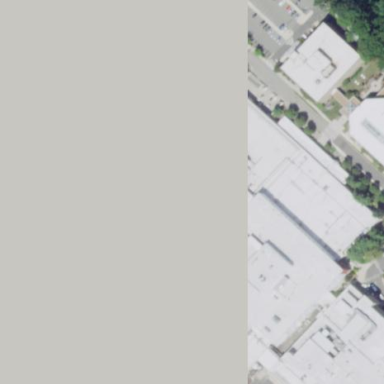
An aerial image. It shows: Industrial building.